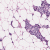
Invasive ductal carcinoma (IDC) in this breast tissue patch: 1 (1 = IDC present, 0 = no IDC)